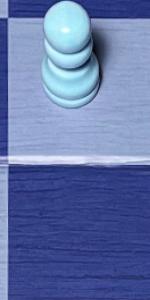
Label: Empty